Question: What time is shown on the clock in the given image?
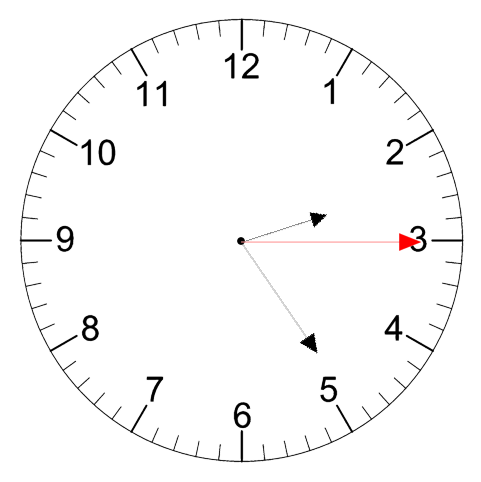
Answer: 02:24:15